Question: I'm currently working on an irc bot and today I would like to create a GUI for it.
I'm trying to create a column layout that has two parts, left and right.
The left side will show console output, the right will contain all the controls (joining channels, commands etc).
I'm having issues creating the two columns. I have a JPanel that is the whole width and height of the window and has a border of 10 pixels, and then I have two panels within that; left and right.
The left and right panels are for some reason taking the whole size of the window, and the right panel is overlapping everything.
Here's an example picture: <URL>

The white is the right panel, it should only be half the size and have an identical but black panel on the left of it.
Here's my current code, sorry if it's messy, new to the whole Swing GUI.. Thanks for any help.
'''
package tk.TaylerKing.GribbyBot;
import java.awt.Color;
import java.awt.Dimension;
import java.awt.event.ActionEvent;
import java.awt.event.ActionListener;
import java.awt.event.KeyEvent;
import java.util.ArrayList;
import java.util.HashMap;
import javax.swing.BorderFactory;
import javax.swing.SwingUtilities;
import javax.swing.UIManager;
import com.alee.laf.WebLookAndFeel;
import com.alee.laf.menu.WebMenuBar;
import com.alee.laf.menu.WebMenuItem;
import com.alee.laf.panel.WebPanel;
import com.alee.laf.rootpane.WebFrame;
public class GribbyBot extends WebFrame {
private static final long serialVersionUID = 4641597667372956773L;
public static HashMap<String, ArrayList<String>> connections = new HashMap<String, ArrayList<String>>();
public static void main(String[] args) throws Exception {
UIManager.setLookAndFeel(WebLookAndFeel.class.getCanonicalName());
SwingUtilities.invokeLater(new Runnable(){
public void run(){
GribbyBot gb = new GribbyBot();
gb.setVisible(true);
}
});
}
public GribbyBot(){
WebPanel panel = new WebPanel();
panel.setBorder(BorderFactory.createEmptyBorder(10, 10, 10, 10));
panel.setPreferredSize(new Dimension(780, 580));
WebMenuBar menu = new WebMenuBar();
WebMenuItem file = new WebMenuItem("Exit");
file.setMnemonic(KeyEvent.VK_E);
file.addActionListener(new ActionListener(){
public void actionPerformed(ActionEvent e) {
System.exit(0);
}
});
menu.add(file);
setJMenuBar(menu);
WebPanel left = new WebPanel();
left.setPreferredSize(new Dimension(380, 580));
left.setBackground(Color.BLACK);
WebPanel right = new WebPanel();
right.setPreferredSize(new Dimension(380, 580));
right.setBackground(Color.WHITE);
add(panel);
panel.add(left);
panel.add(right);
setTitle("GribbyBot");
setSize(800, 600);
setLocationRelativeTo(null);
setDefaultCloseOperation(EXIT_ON_CLOSE);
setResizable(false);
}
}
'''
On a side note, all the variables that are prefixed with "Web" are the same as Swing, but it's a custom GUI.
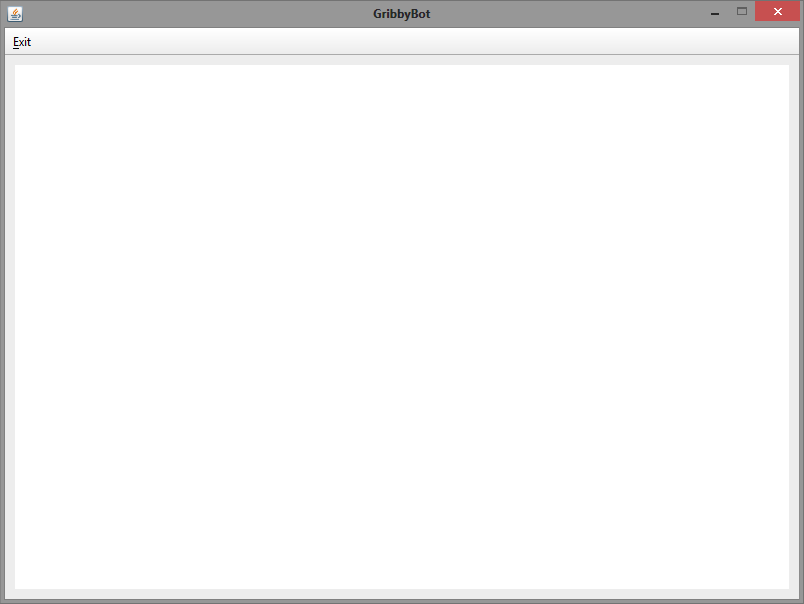
Answer: Override <URL>'
Read more <URL>
If extremely needed in case of <URL> then try in this way:
Sample code:
'''
final JPanel panel = new JPanel(){
@Override
public void paintComponent(Graphics g){
super.paintComponent(g);
// your custom painting code here
}
@Override
public Dimension getPreferredSize() {
return new Dimension(40, 40);
}
};
'''
---
Why are using 'setPreferredSize()' method whereas you can achieve this design easily using any proper layout such as 'BoxLayout', 'GridLayout', 'BorderLayout' etc.
Read more about layout <URL>
### EDIT
try 'JPanel panel = new JPanel(new GridLayout(1,2));'